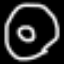
Label: donut